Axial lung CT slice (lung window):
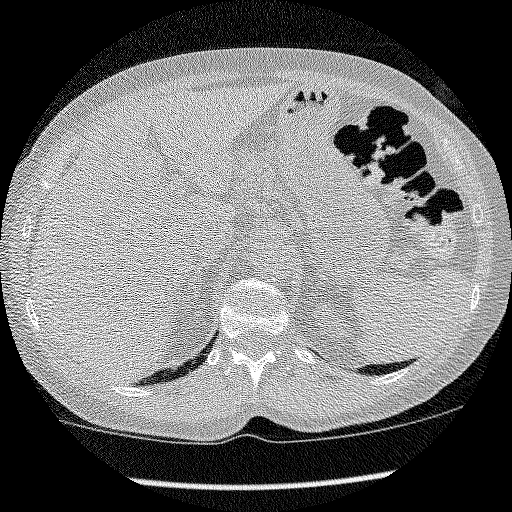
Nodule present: no